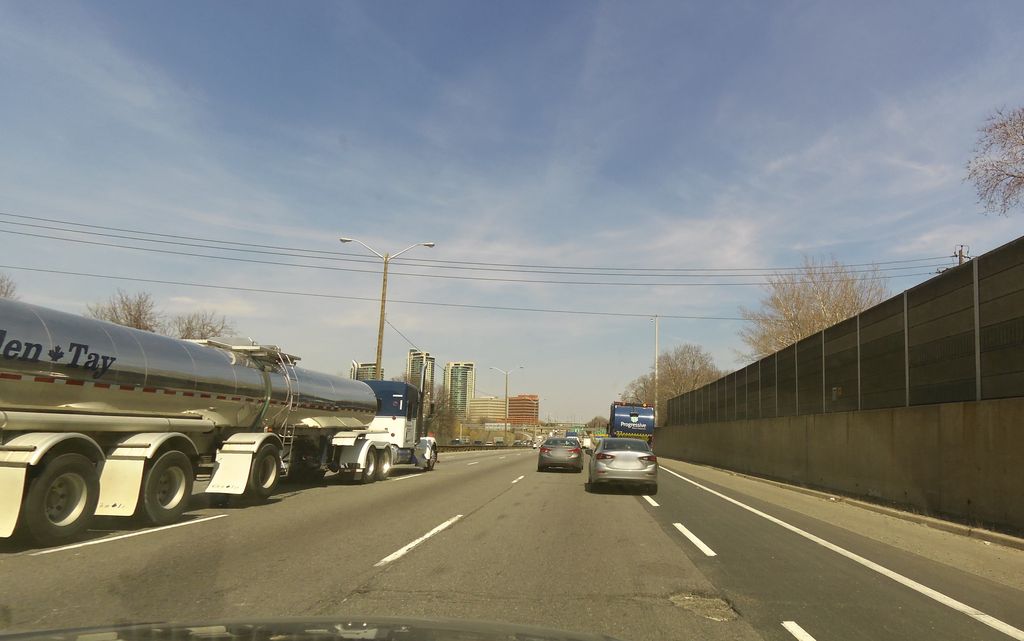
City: toronto